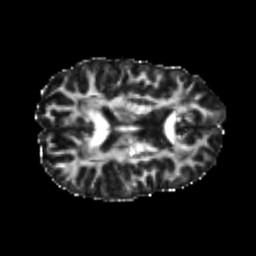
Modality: FA
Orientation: axial
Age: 22
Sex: female
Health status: healthy
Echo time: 0.074 s